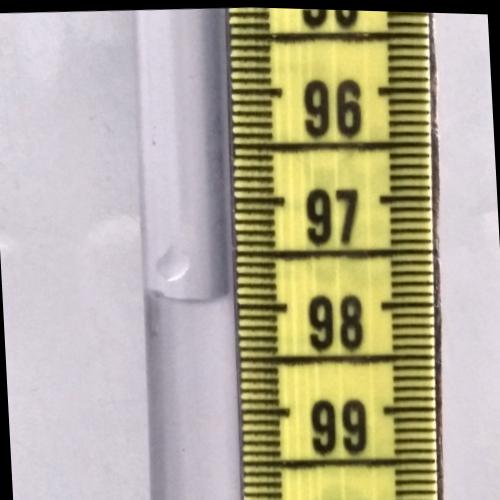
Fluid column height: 97.9 cm